Question: 1) I prefer if I can use the screen space optimally by adjusting the image columns.
2) User should be able to click each image individually and navigate to the next screen.
3) Further, when the screen first loads, I would like to load few image slots with loading image and replace them when we get the data from the server. It will add additional image slots as well (i.e after replacing first few) based on the data. so that user can see we are waiting for the data.
See below

1) Using custom list view and adapter approach (<URL>, I created a layout with two listviews, acting as two columns and loaded images each one separately. Issue is user will see two scrollbars when image list is long. Also cannot adjust the number of columns based on screen size.
2) Same custom list view with, row layout having two imageviews. Issue here is user cannot click individual imageview.
I was not able to replace images to implement the third requirement.
How can I implement this. Are there any resources/controls I can use.
Thanks
Pa
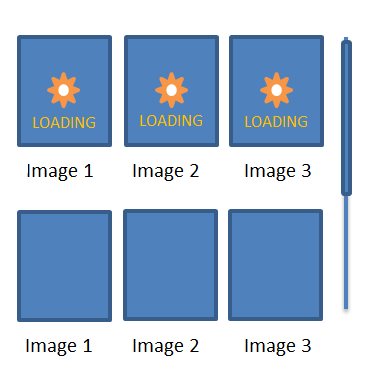
Answer: I would probably use a gridview and an adapter for the gridview items. Just load a local image for loading to the imageview of the griditems and replace them with the images from the server